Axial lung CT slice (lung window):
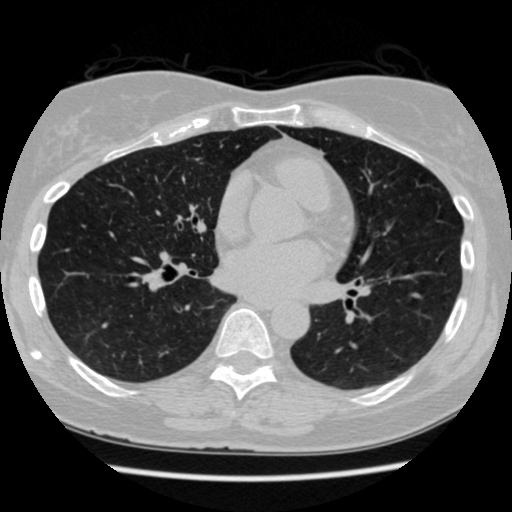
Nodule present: no